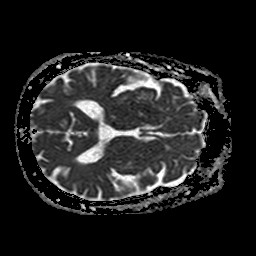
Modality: ADC
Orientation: axial
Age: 81
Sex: male
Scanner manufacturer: philips
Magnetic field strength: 1.5 T
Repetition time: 3.681 s
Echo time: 0.09411 s